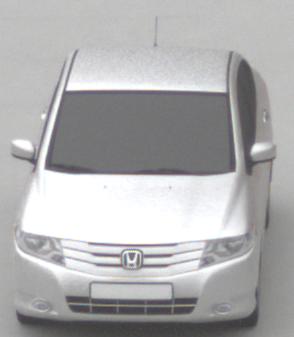
Make: Honda
Model: City
Detailed model: Gen. 6
Model produced from: 2008
Model produced until: 2013
Doors: 4
Color: white
Road condition: dry road
Daytime: midday
Contrast: low contrast